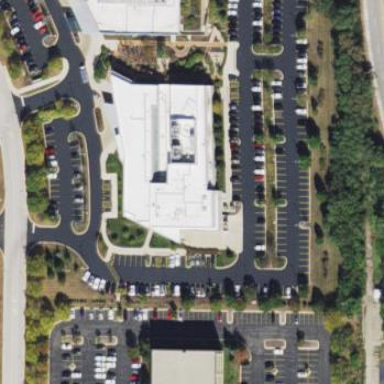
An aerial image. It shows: Office building that houses healthcare clinic.